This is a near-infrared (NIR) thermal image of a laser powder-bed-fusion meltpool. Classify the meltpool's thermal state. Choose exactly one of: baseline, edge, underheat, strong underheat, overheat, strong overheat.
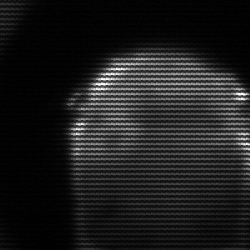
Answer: edge